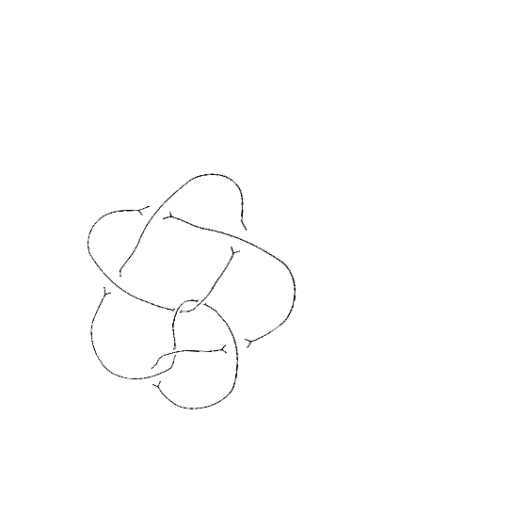
Crossing number: 8